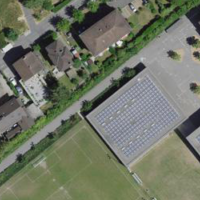
EUNIS habitat code: 53
Species observed at this site:
Cornus sanguinea
Sinapis alba